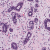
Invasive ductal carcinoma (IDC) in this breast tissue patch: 0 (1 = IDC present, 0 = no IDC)